Question: I am having hard time here manipulating my array to fit the stack bar, I am using google stack bar API <URL>
basically I have array like this :
'''
Array ( [A] => Array (
[0] => 1
[1] => 5
[2] => 5 )
[B] => Array (
[0] => 3
[1] => 5
[2] => 5 )
[C] => Array (
[0] => 2
[1] => 3
[2] => 5 ) )
'''
I want my stack bar to be like this

sadly I cant manipulate my array, the letters are ITEMS I need to count how many rate are equal to 5, or 2, etc. I need to have an array like this
'''
Array ([A]=> Array ([1] => 1 [2] => 0 [3] => 0 [4] => 0 [5] => 2 )
[B]=> Array ([1] => 0 [2] => 0 [3] => 1 [4] => 0 [5] => 2 )
[C]=> Array ([1] => 0 [2] => 1 [3] => 1 [4] => 0 [5] => 1 ))
'''
could anyone help me , many Thanks!
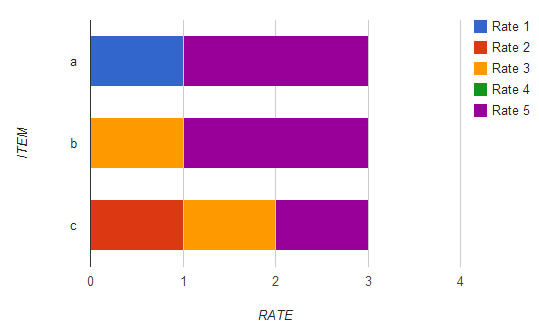
Answer: You want your data to end up in the following format:
'''
Series 1 2 3 4 5
a # # # # #
b # # # # #
c # # # # #
'''
If you get your data in to that format, the following code will recreate the chart you have:
'''
function drawVisualization() {
// Create and populate the data table.
var data = new google.visualization.DataTable();
data.addColumn('string', 'Label');
data.addColumn('number', 'Rate 1');
data.addColumn('number', 'Rate 2');
data.addColumn('number', 'Rate 3');
data.addColumn('number', 'Rate 4');
data.addColumn('number', 'Rate 5');
data.addRows([
['a', 1, null, null, null, 2],
['b', null, null, 1, null, 2],
['c', null, 1, 1, null, 1]
]);
// Create and draw the visualization.
new google.visualization.BarChart(document.getElementById('visualization')).
draw(data,
{title:"Yearly Coffee Consumption by Country",
width:600, height:400,
vAxis: {title: "Year"},
hAxis: {title: "Cups"},
isStacked: true}
);
}
'''
If your issue is just how to manipulate the array, that's a totally different cup of tea, and you'll have to be a bit more clear about what your requirements are (what language are you using, what limitations if any are there, how big is the actual data set, etc.).